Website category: university
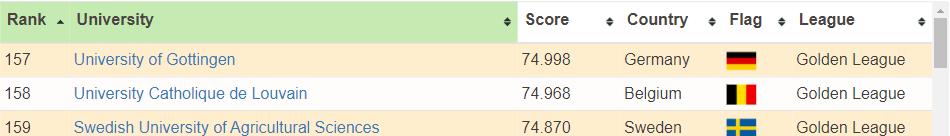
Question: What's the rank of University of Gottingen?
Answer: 157

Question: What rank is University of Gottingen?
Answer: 157

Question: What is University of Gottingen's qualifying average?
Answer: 157

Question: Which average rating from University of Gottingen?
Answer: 157

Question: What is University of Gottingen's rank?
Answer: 157

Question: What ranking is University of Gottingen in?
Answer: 157

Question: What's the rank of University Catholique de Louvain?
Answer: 158

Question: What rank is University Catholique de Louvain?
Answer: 158

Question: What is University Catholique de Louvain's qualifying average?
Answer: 158

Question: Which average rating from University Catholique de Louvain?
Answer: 158

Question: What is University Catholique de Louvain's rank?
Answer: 158

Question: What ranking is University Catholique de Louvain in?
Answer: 158

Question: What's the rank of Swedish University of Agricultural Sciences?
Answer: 159

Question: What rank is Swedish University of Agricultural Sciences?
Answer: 159

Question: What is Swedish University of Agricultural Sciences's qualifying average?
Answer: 159

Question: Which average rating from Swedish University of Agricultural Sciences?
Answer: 159

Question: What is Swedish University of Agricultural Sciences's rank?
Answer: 159

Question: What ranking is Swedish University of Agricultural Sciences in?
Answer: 159

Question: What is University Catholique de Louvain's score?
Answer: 74.968

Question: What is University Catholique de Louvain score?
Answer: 74.968

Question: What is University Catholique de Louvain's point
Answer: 74.968

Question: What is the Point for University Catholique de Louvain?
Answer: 74.968

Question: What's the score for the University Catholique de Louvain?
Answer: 74.968

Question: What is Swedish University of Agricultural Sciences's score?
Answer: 74.870

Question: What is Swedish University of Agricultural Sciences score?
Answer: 74.870

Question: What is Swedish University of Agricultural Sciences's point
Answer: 74.870

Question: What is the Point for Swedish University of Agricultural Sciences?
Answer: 74.870

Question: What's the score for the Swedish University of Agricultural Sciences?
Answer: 74.870

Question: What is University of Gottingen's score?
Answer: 74.998

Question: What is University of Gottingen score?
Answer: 74.998

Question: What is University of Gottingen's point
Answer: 74.998

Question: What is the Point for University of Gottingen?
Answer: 74.998

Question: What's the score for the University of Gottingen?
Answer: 74.998

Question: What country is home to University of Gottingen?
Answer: Germany

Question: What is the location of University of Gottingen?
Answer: Germany

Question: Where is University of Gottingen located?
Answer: Germany

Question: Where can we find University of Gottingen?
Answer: Germany

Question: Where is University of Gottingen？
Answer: Germany

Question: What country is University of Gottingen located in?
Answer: Germany

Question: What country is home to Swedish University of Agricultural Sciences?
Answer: Sweden

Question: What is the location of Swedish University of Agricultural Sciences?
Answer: Sweden

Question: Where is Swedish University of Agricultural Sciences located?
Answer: Sweden

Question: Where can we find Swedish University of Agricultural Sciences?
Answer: Sweden

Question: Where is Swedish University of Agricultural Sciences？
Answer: Sweden

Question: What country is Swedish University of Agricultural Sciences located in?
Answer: Sweden

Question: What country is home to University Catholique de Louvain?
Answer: Belgium

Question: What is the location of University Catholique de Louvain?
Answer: Belgium

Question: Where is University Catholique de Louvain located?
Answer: Belgium

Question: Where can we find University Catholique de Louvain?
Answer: Belgium

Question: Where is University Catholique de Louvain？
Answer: Belgium

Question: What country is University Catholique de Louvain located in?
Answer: Belgium

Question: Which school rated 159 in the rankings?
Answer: Swedish University of Agricultural Sciences

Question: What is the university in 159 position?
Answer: Swedish University of Agricultural Sciences

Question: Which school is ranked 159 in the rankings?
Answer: Swedish University of Agricultural Sciences

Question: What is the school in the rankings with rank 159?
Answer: Swedish University of Agricultural Sciences

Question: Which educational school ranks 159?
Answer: Swedish University of Agricultural Sciences

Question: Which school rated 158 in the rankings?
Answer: University Catholique de Louvain

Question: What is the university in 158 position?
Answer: University Catholique de Louvain

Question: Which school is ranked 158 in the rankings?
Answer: University Catholique de Louvain

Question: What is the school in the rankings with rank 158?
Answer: University Catholique de Louvain

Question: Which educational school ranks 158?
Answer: University Catholique de Louvain

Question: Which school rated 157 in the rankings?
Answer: University of Gottingen

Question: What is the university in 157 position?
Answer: University of Gottingen

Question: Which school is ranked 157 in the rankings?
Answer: University of Gottingen